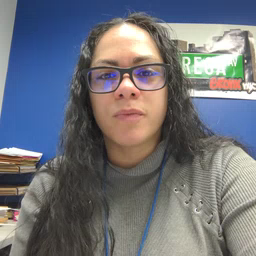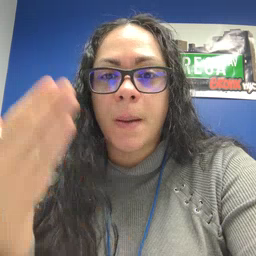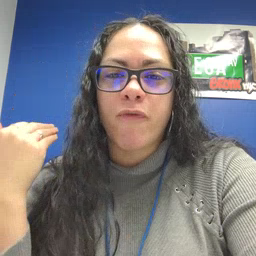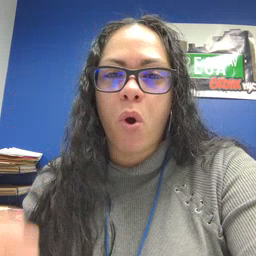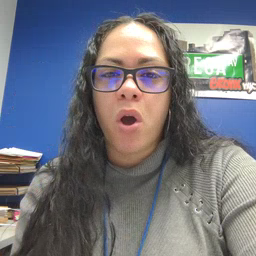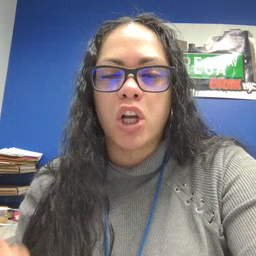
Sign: before